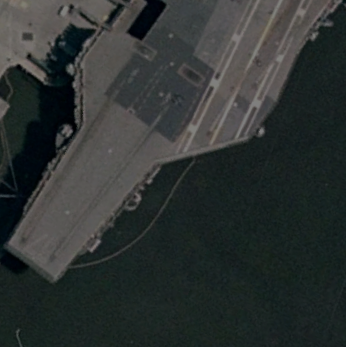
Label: aircraft_carrier